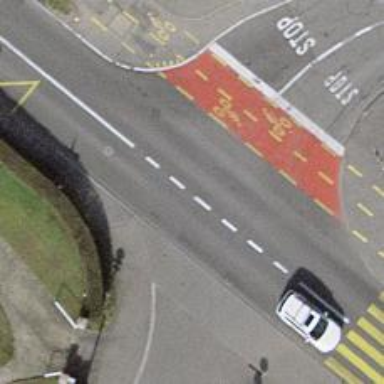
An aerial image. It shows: Tertiary road with asphalt surface. There is cycle lane on the left side of the road.